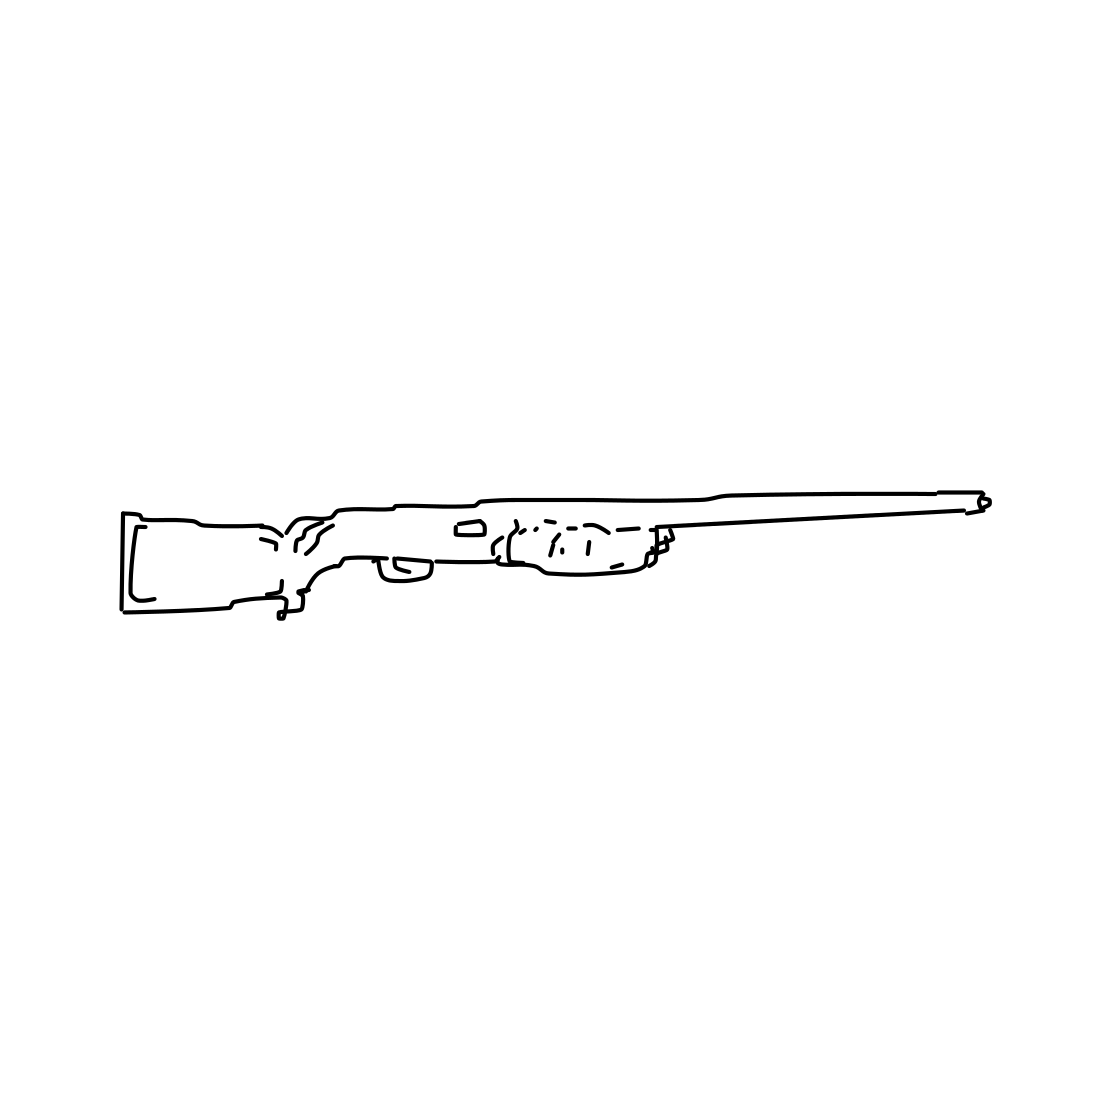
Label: rifle